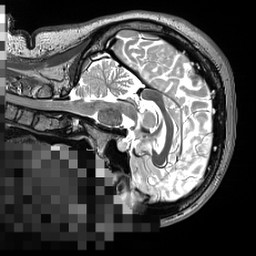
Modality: T2w
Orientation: sagittal
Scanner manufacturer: siemens
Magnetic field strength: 3 T
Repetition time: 3.2 s
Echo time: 0.564 s